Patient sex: M
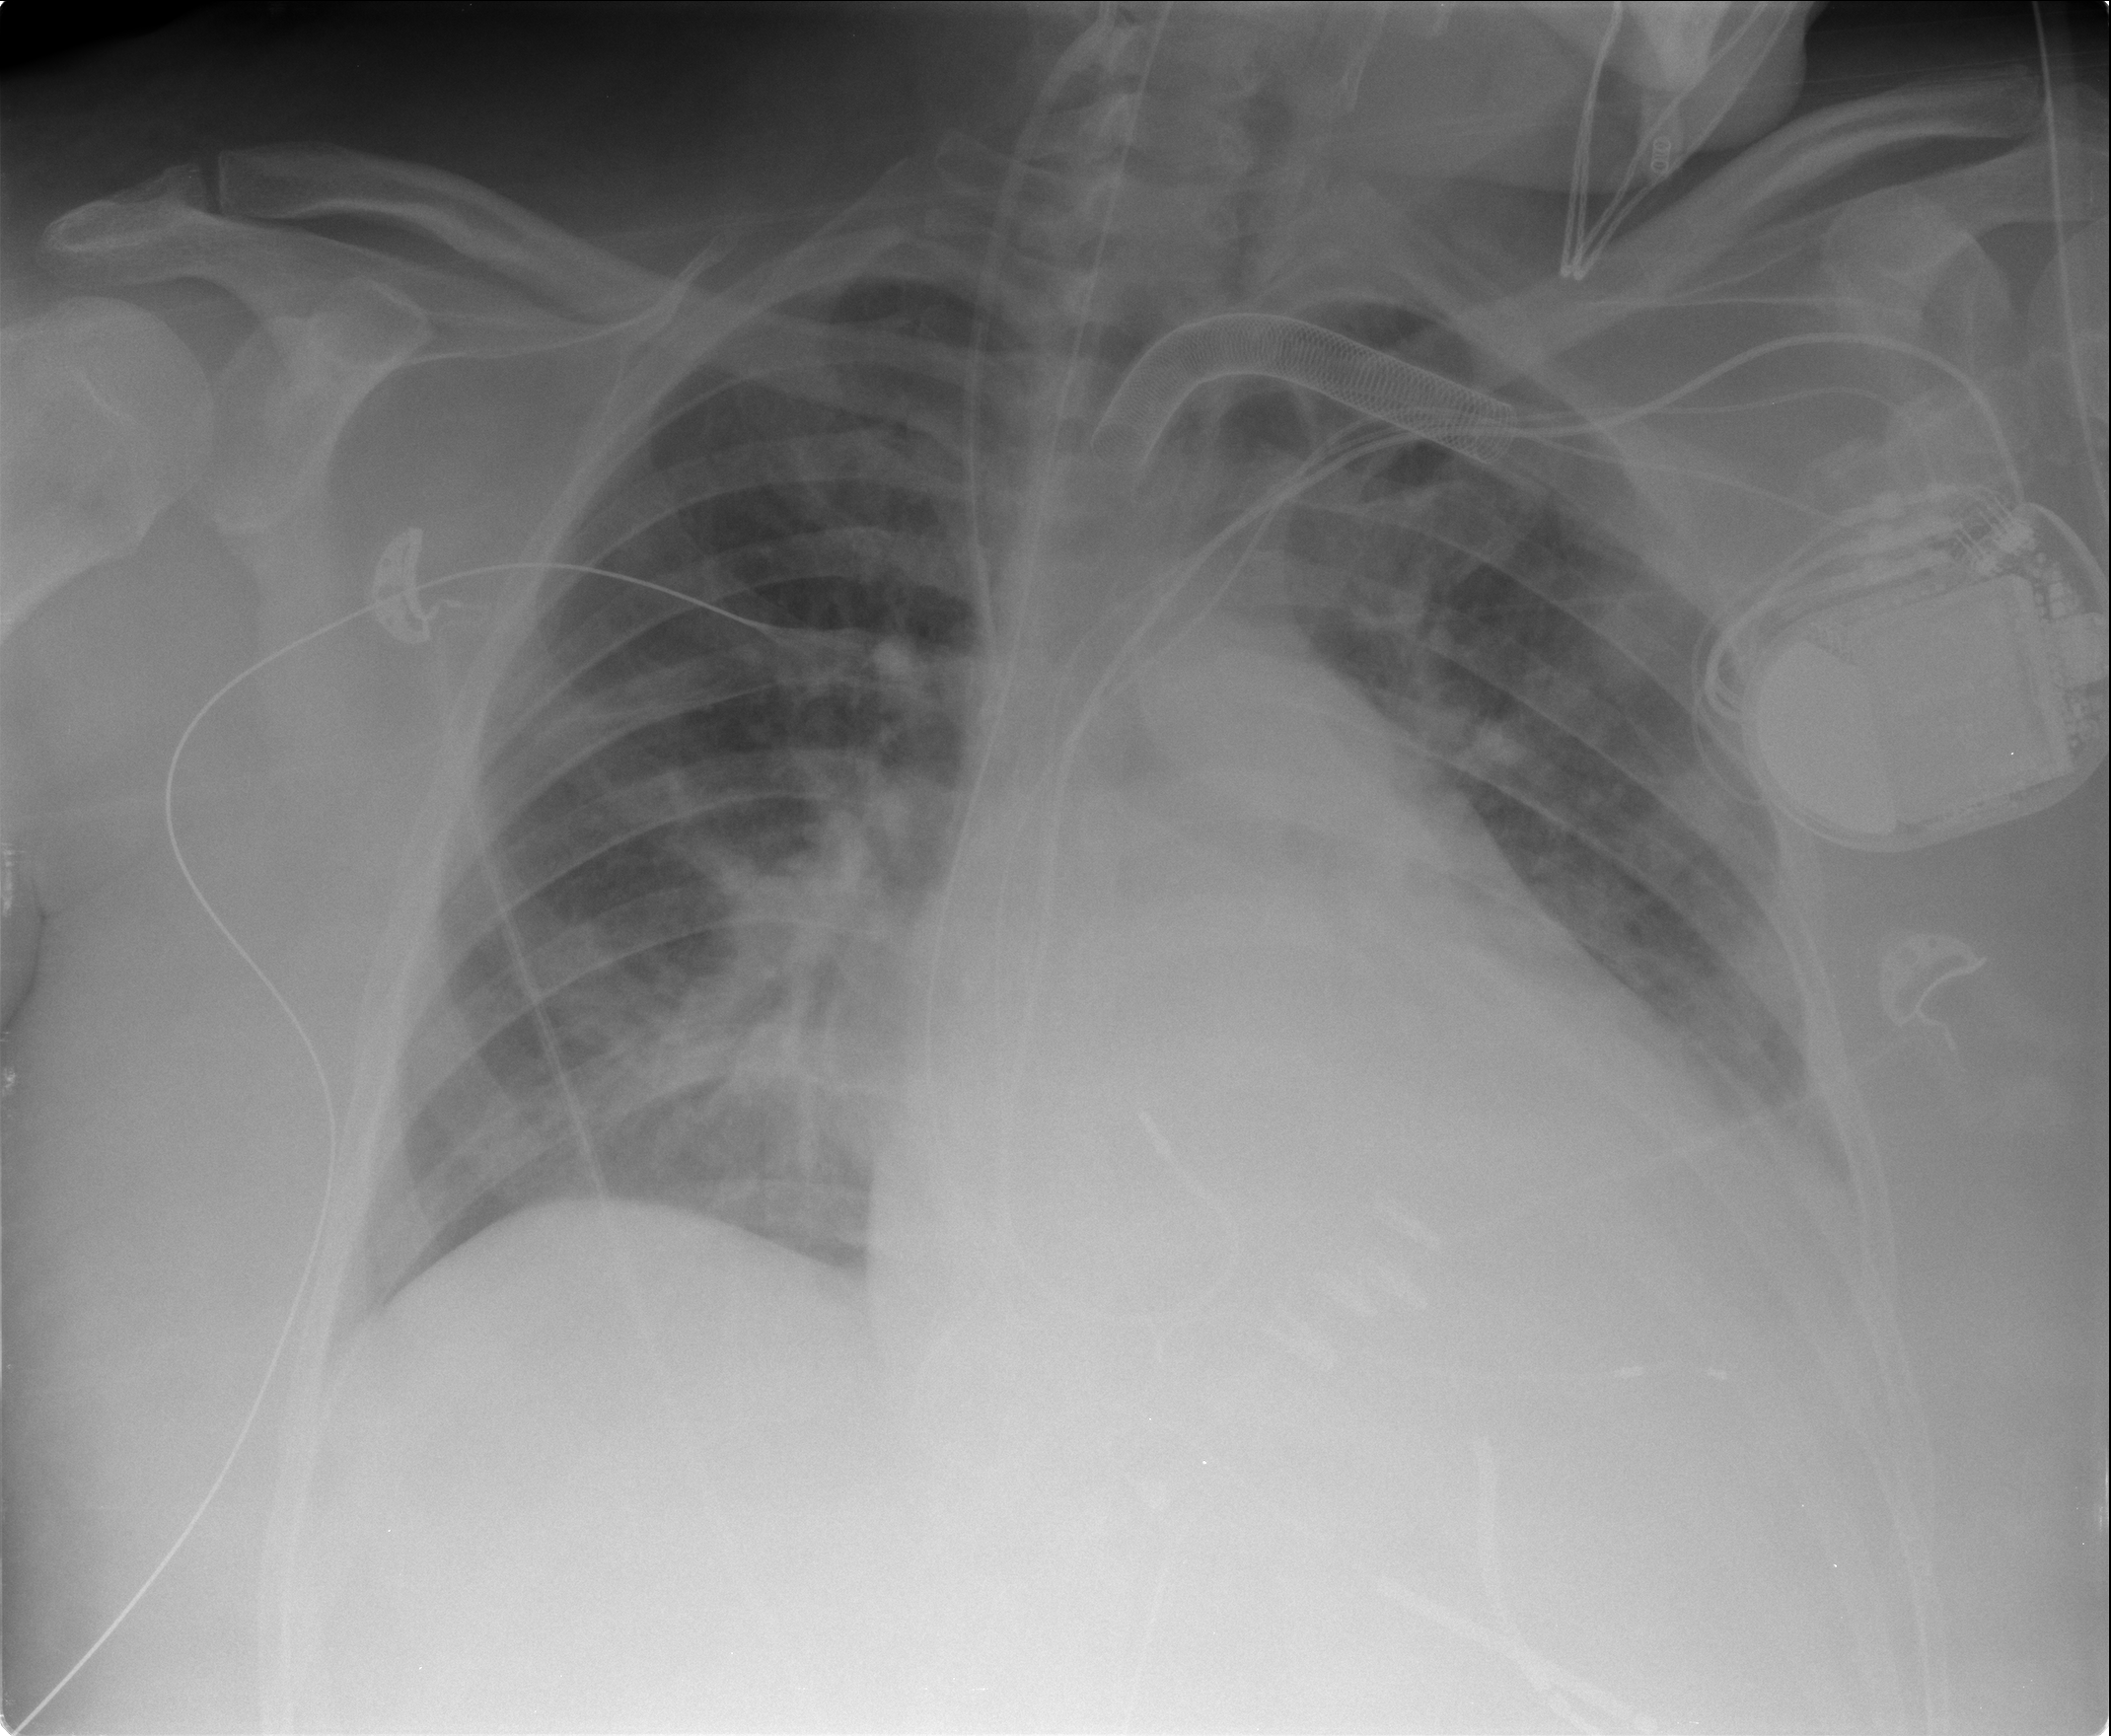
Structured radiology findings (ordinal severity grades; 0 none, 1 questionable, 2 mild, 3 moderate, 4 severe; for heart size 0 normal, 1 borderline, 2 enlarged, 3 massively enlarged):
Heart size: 3
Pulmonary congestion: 3
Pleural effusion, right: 0
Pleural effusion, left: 2
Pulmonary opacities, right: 2
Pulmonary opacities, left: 2
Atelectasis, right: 2
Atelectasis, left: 2